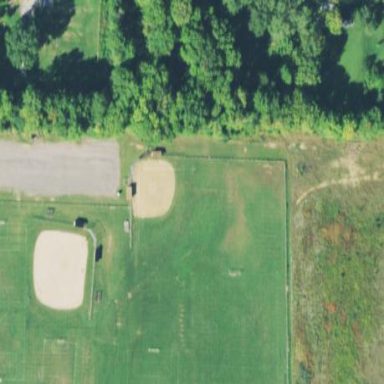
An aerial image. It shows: Softball pitch for leisure and sport activities.